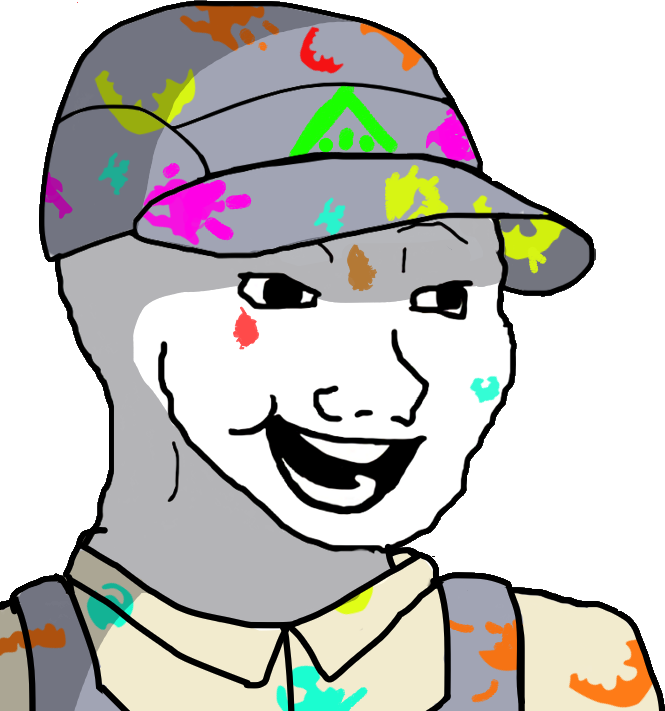
Label: 5_Bloomer